Interaction volume radius: 5 \u00c5
Interaction volume height: 15 \u00c5
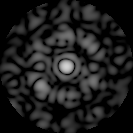
Disorder parameter: 0.675